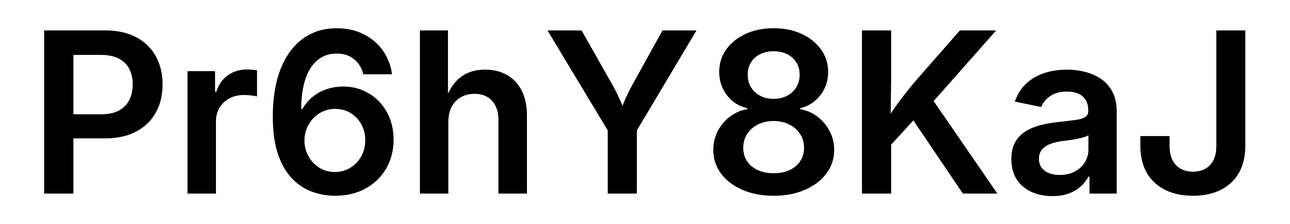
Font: Inter_SemiBold